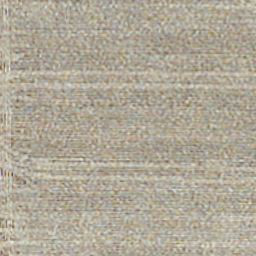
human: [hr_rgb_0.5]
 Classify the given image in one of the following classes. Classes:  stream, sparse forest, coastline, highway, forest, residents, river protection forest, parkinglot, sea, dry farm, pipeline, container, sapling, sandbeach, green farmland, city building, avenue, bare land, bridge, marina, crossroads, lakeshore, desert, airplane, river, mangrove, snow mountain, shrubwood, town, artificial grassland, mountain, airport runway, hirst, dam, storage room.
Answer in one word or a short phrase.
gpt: dry farm